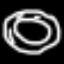
Label: donut